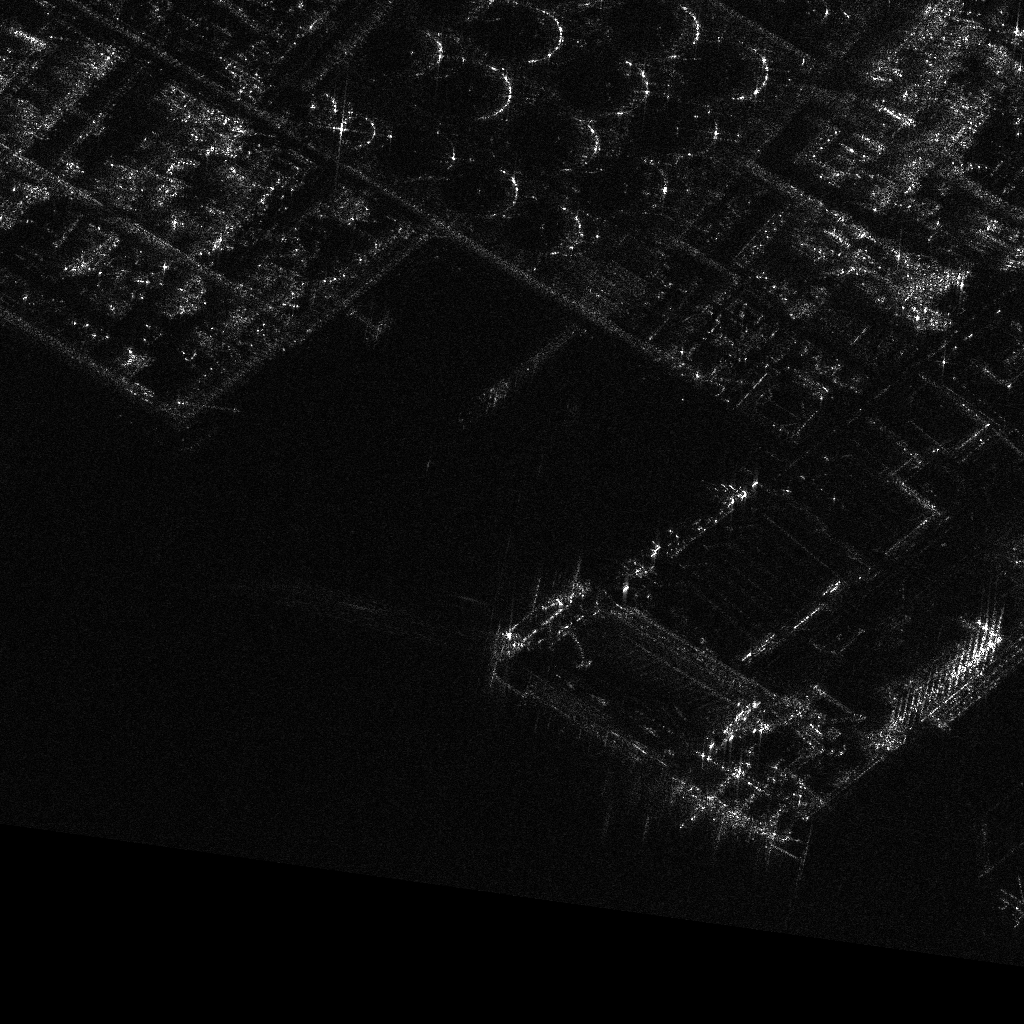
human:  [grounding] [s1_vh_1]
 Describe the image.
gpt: In the satellite image, there is  <ref>1 large dredger </ref> <box>[[51, 54, 54, 65, 54]]</box> located at center.